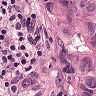
Metastatic tissue present: yes